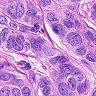
Metastatic tissue present: yes